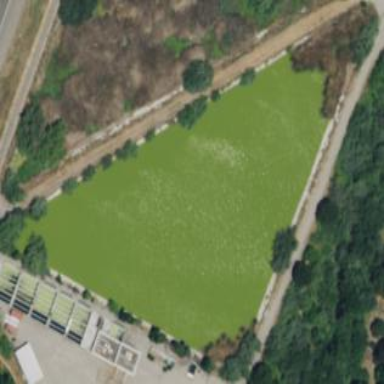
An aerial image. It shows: Wastewater treatment plant next to water body.